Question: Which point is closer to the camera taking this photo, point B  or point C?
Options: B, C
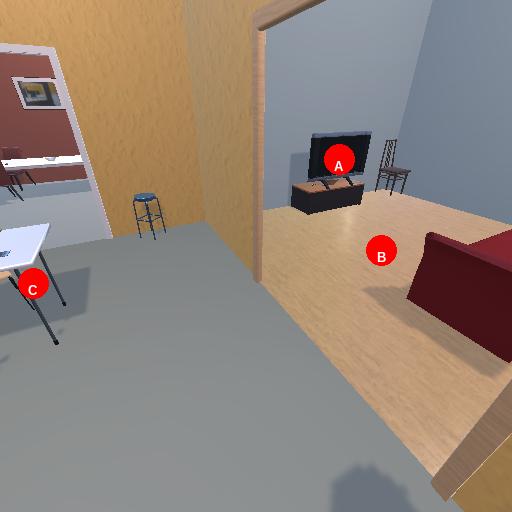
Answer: B